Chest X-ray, AP view. Patient: 43 years old, sex F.
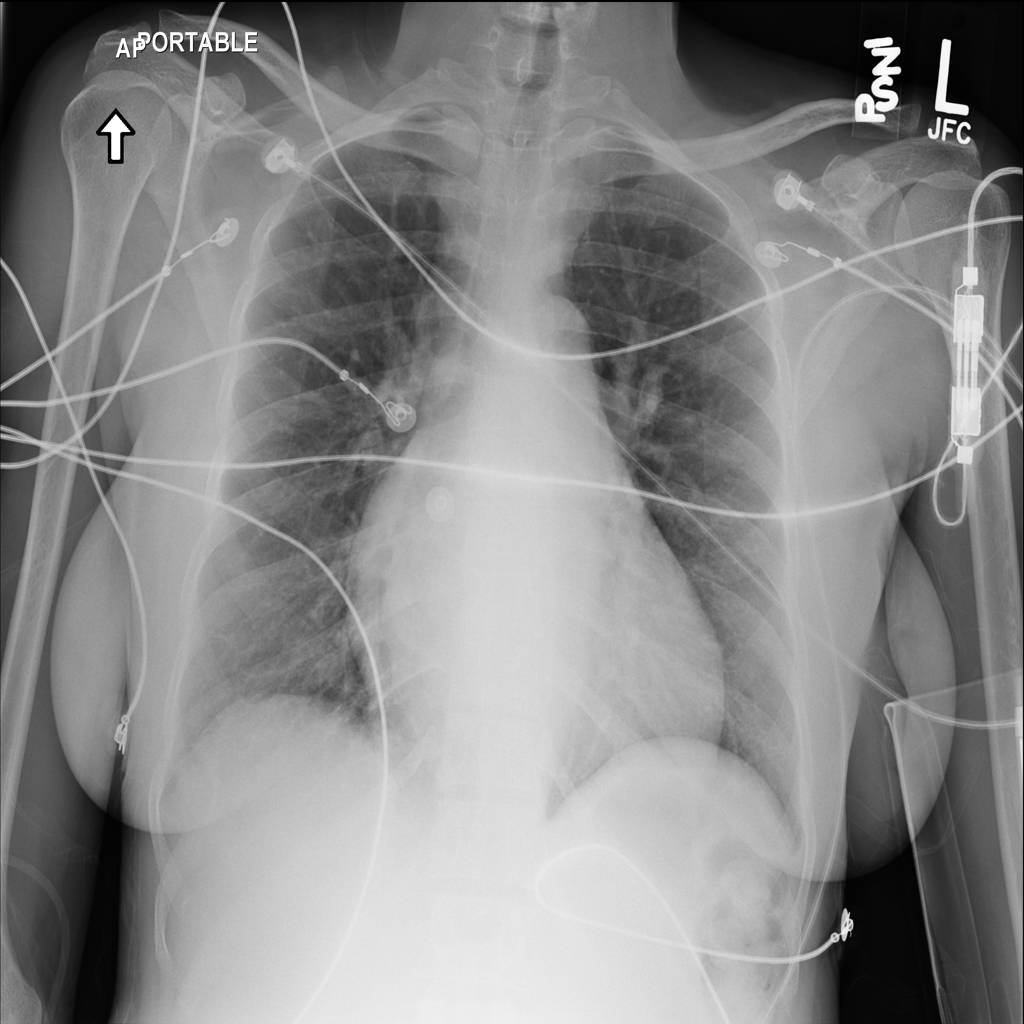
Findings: Cardiomegaly